Question: What's redesigned?
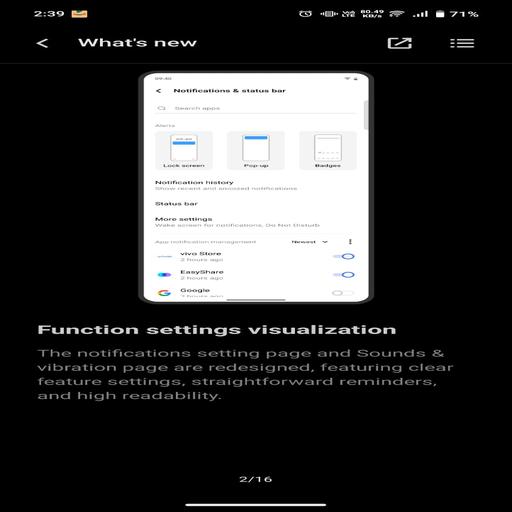
Answer: Settings pages